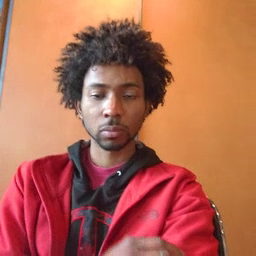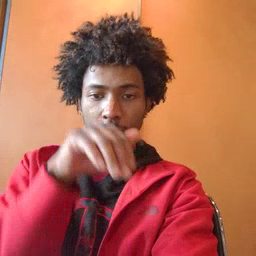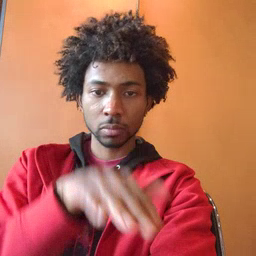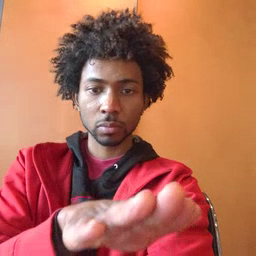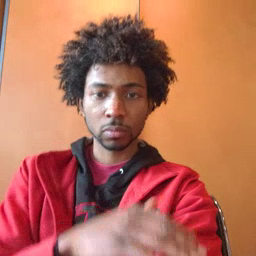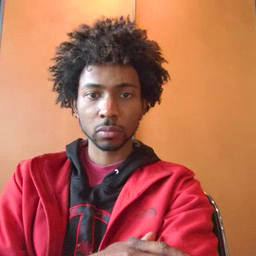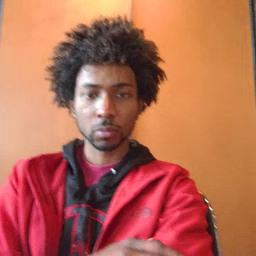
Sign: into